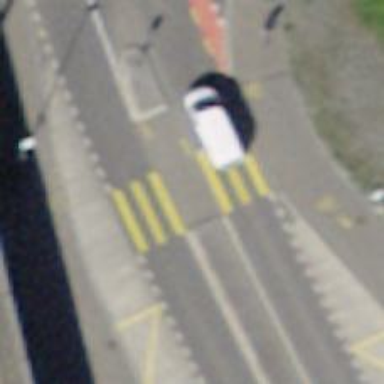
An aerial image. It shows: Zebra crossing on the road.